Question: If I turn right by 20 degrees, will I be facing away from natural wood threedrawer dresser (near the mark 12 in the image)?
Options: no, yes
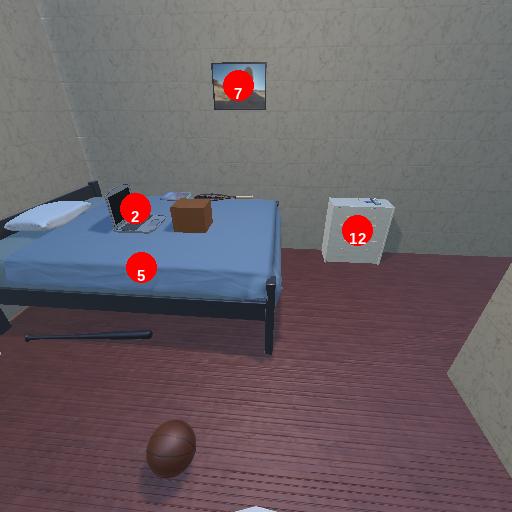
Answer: no